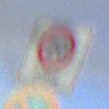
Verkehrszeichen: BeginnZone20
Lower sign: EingeschraenktesHalteverbot
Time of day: SunriseSunset
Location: Outdoor (Nature)
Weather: PartlyCloudy
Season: NotSpecified
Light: Natural